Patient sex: M
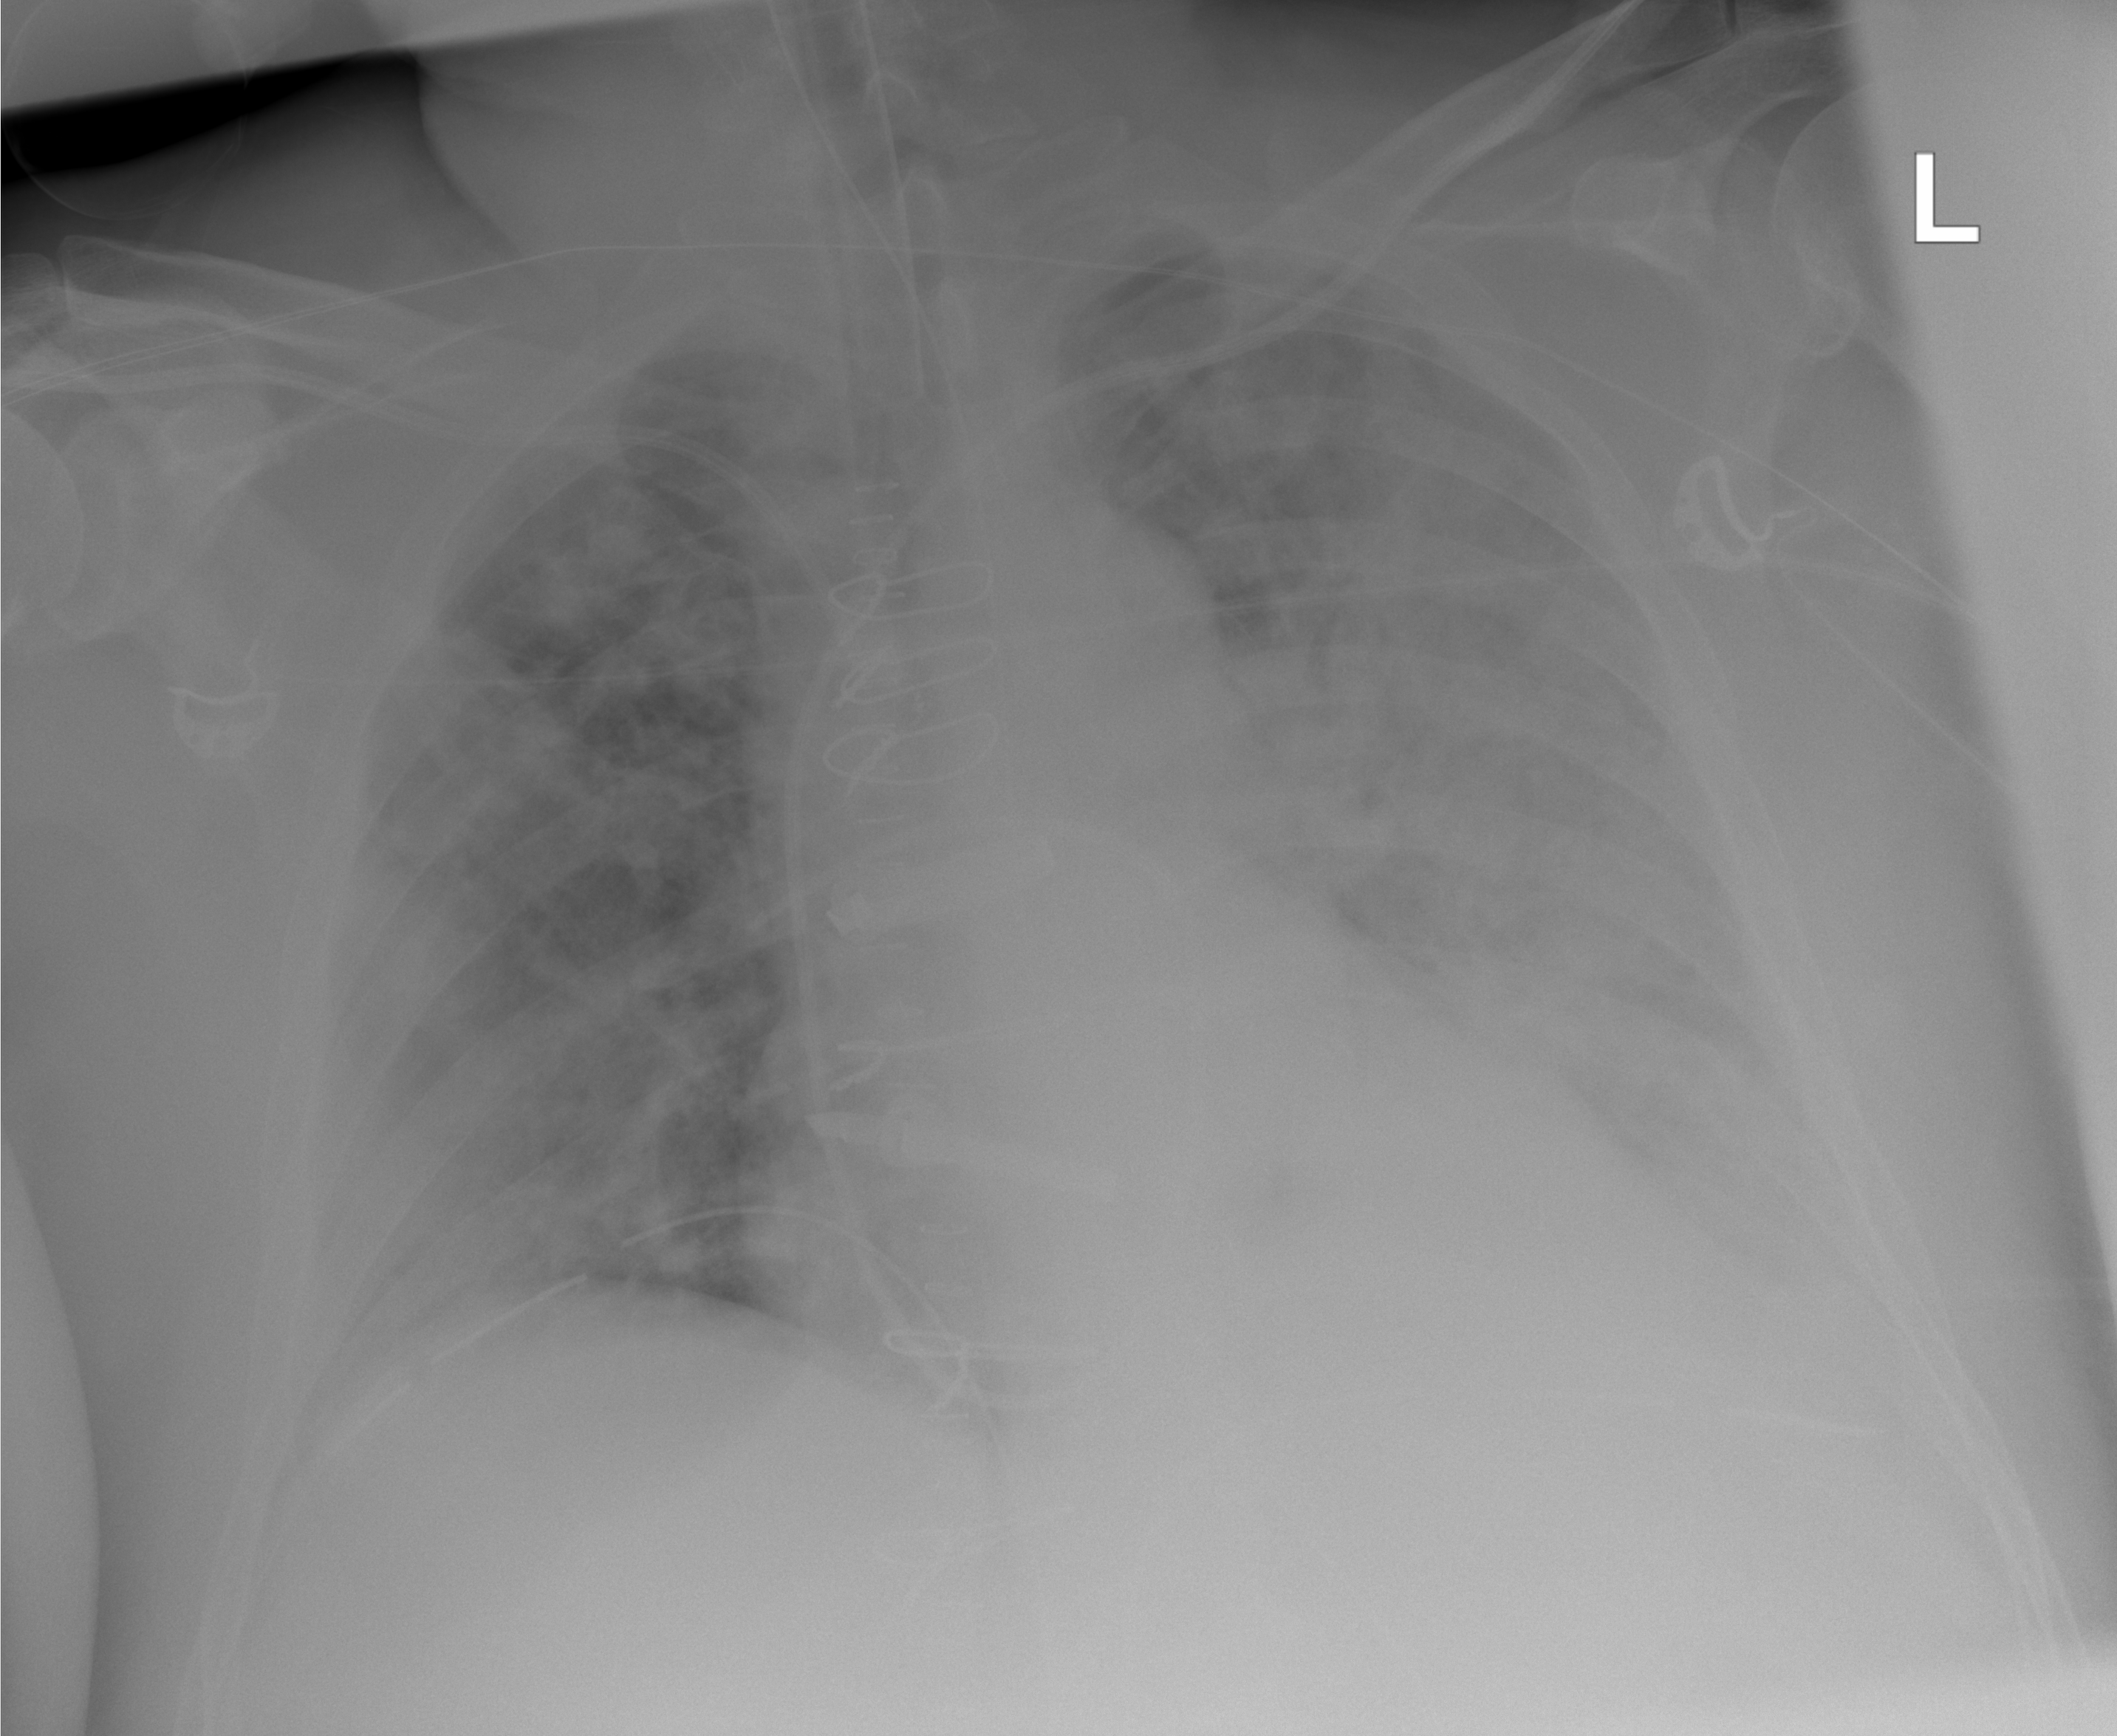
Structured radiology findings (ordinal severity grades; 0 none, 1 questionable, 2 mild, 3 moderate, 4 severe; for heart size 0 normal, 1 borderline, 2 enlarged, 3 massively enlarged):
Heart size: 2
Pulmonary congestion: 2
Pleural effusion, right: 2
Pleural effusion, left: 3
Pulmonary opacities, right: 3
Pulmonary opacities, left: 3
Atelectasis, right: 2
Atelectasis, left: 2